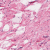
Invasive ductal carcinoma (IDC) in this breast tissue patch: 0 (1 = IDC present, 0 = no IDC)